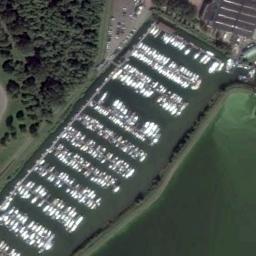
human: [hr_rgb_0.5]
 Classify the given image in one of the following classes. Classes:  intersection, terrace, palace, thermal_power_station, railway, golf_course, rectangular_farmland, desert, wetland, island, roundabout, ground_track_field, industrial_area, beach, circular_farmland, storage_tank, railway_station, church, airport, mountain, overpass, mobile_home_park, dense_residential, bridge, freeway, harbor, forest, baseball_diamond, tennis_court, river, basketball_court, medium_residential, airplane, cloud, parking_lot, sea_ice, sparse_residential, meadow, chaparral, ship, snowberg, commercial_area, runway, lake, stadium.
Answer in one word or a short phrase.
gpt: harbor